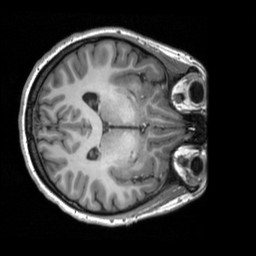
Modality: T1w
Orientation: axial